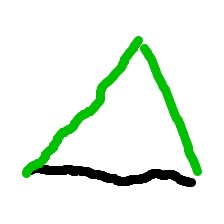
Shape: triangle